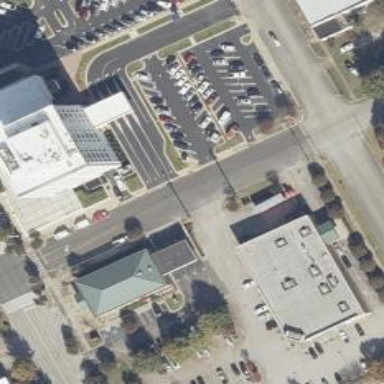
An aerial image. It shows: Bank building.